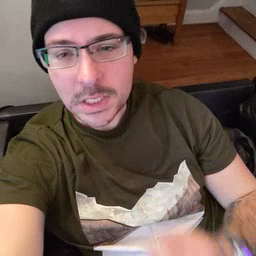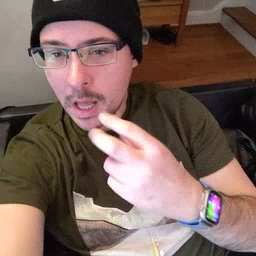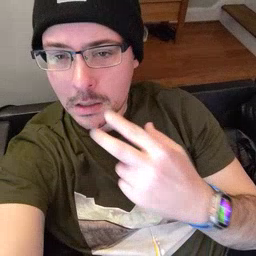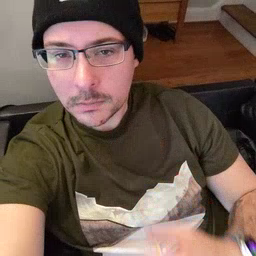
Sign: snack